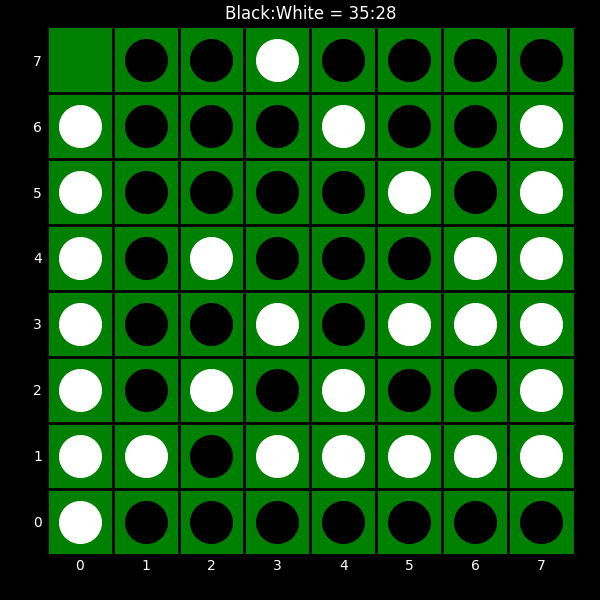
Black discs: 35
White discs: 28